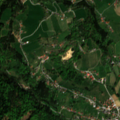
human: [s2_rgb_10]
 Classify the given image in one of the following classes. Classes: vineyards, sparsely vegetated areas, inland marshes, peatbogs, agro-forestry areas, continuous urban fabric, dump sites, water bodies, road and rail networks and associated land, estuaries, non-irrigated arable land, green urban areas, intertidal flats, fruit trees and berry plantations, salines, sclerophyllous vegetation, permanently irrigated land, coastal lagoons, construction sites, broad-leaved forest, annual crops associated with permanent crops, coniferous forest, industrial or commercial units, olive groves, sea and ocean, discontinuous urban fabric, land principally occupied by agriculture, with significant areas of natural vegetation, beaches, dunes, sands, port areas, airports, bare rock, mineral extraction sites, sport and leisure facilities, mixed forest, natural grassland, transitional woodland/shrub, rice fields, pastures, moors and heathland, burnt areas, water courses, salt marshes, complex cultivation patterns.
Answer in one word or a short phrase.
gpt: discontinuous urban fabric, pastures, land principally occupied by agriculture, with significant areas of natural vegetation, broad-leaved forest, mixed forest